Interaction volume radius: 10 \u00c5
Interaction volume height: 20 \u00c5
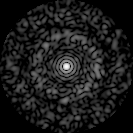
Disorder parameter: 0.8667